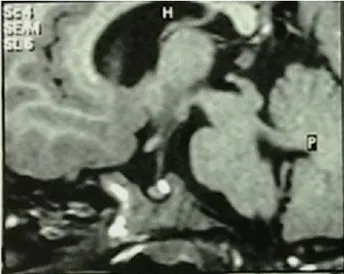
MRI of the brain showing slightly enlarged ventricles and pituitary gland with no abnormalities.
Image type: radiology (mri)